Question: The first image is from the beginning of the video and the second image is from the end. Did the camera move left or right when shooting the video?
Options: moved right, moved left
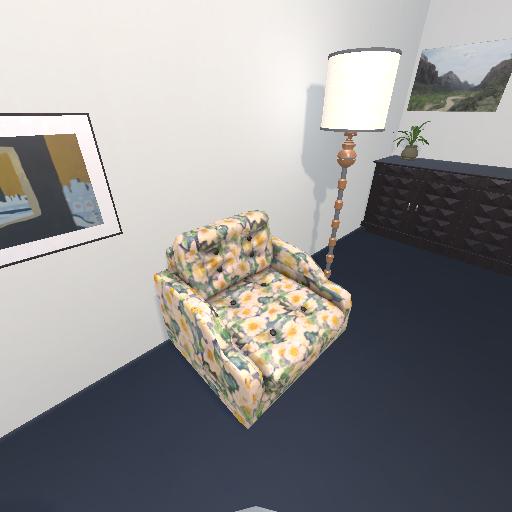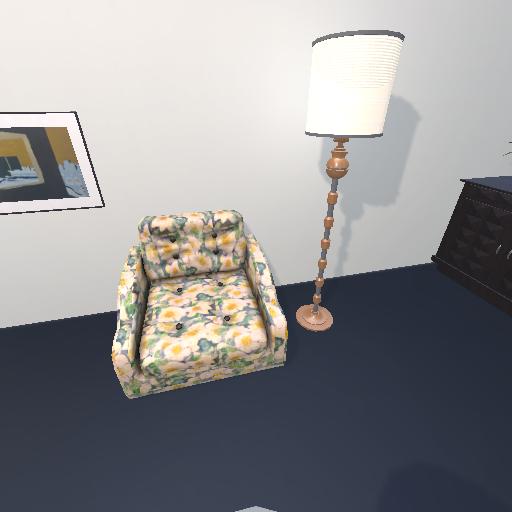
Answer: moved right